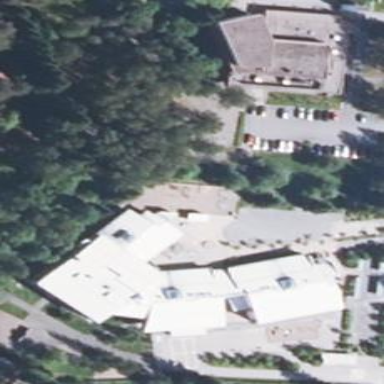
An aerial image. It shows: School.